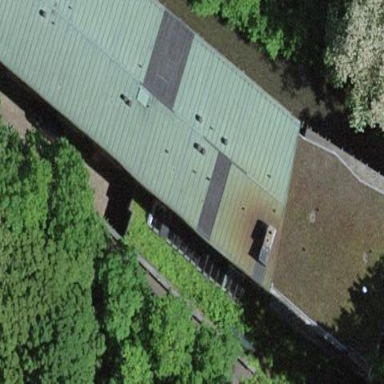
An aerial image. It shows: Hostel building.